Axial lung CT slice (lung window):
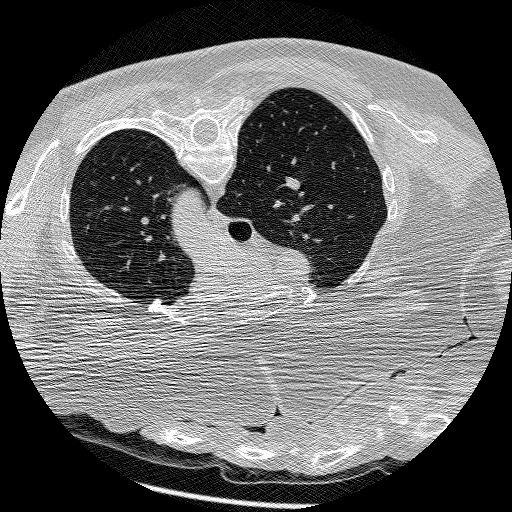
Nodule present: no